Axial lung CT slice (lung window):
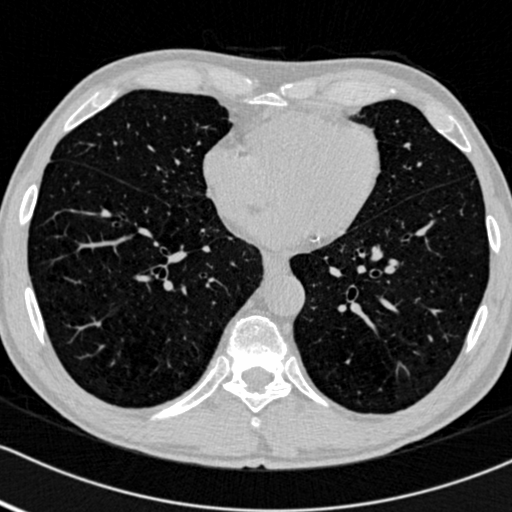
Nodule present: no